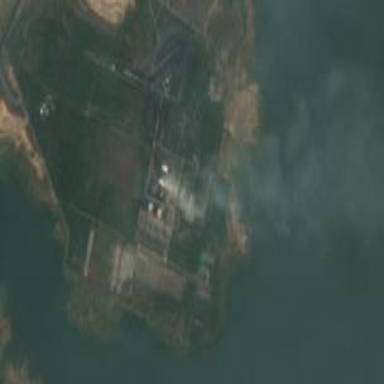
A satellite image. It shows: Coal-powered plant.